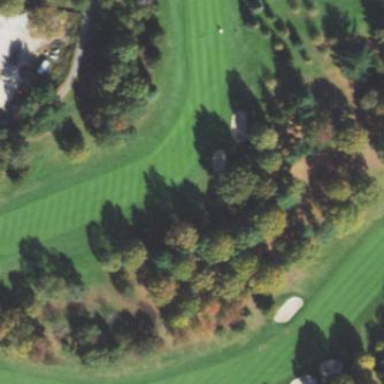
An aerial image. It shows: Golf fairway surrounded by grass.